Field crop: maize
Growth stage: 2
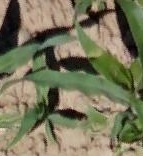
Species: maize